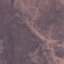
Land use / land cover: HerbaceousVegetation